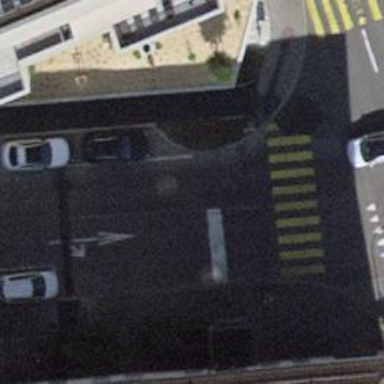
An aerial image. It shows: Road with traffic signals.